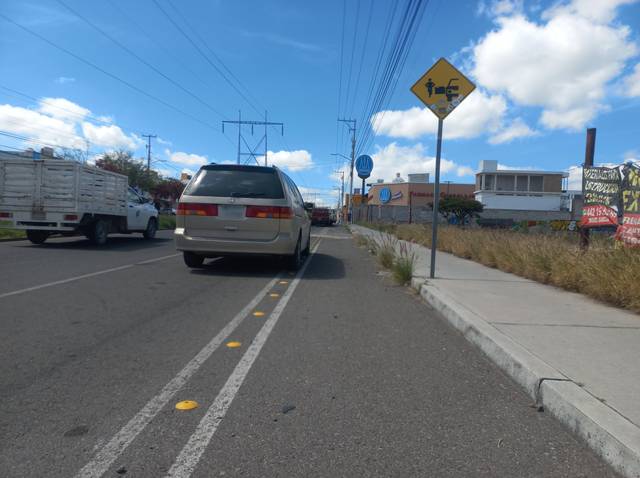
Region: Mexico
Coordinates: 20.55, -100.384